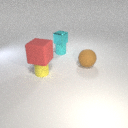
small yellow rubber cylinder to the left of small cyan rubber cylinder